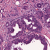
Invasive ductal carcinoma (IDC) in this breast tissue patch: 1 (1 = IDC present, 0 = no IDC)